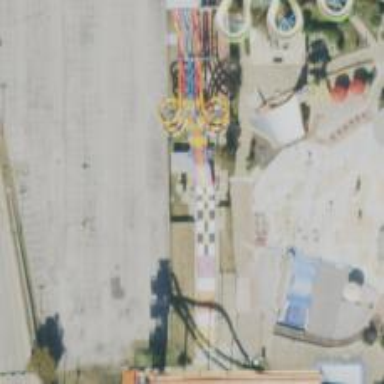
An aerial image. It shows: Water slide attraction.